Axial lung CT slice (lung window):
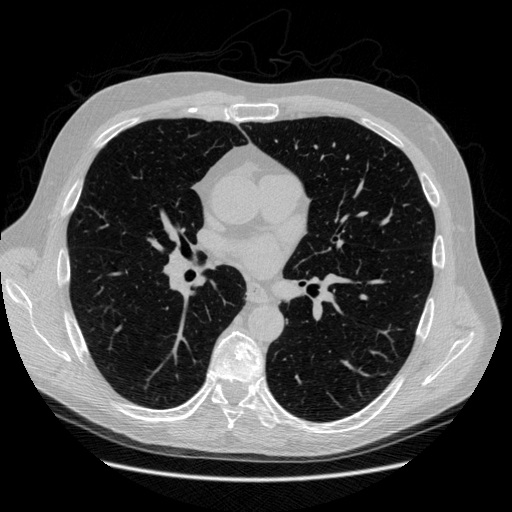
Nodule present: no